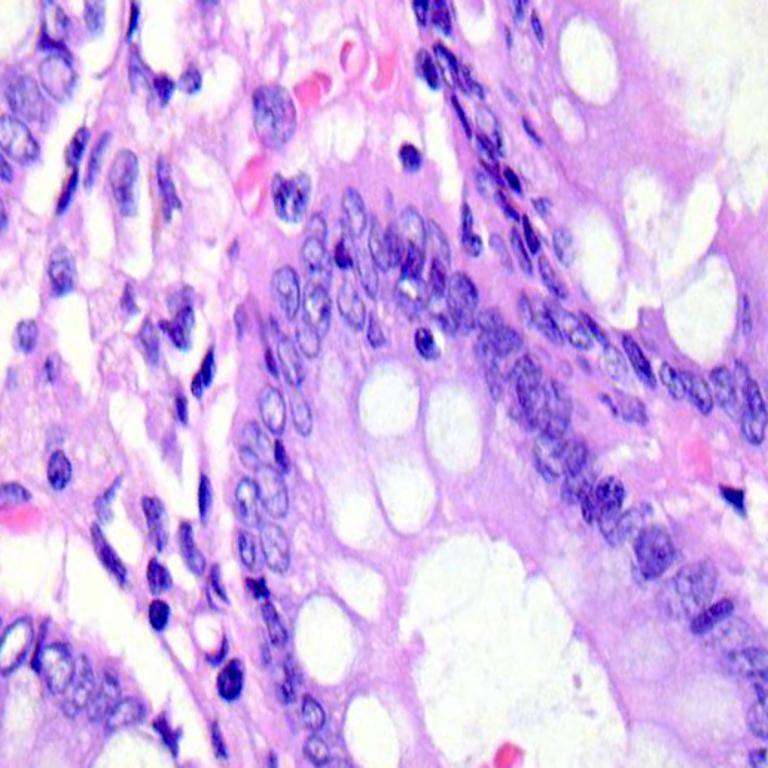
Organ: colon
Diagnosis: benign